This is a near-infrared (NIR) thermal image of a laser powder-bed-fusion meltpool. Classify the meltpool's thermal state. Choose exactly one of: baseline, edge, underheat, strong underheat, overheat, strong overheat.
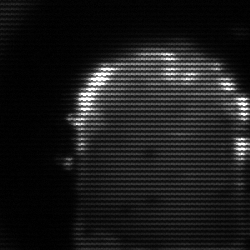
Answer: baseline